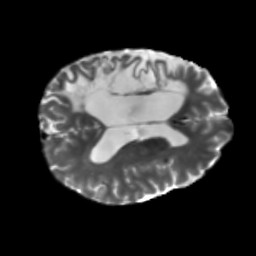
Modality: T2w
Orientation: axial
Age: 46
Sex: male
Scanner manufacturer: siemens
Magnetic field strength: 3 T
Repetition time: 5.25 s
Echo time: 0.08 s